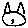
Label: cat